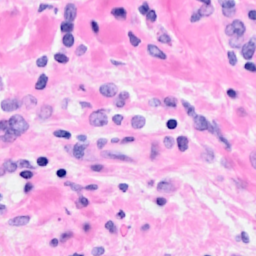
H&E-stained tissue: Breast